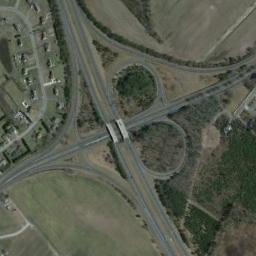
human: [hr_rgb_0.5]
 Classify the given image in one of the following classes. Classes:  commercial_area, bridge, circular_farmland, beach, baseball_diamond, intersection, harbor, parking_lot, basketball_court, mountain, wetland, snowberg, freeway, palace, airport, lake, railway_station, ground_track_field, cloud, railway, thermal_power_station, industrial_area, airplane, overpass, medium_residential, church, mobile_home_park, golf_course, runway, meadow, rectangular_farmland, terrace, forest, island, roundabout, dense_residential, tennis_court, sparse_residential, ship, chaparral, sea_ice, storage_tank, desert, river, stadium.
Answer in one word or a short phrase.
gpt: overpass